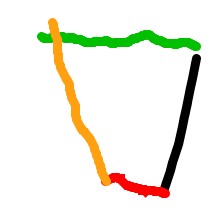
Shape: trapezoid